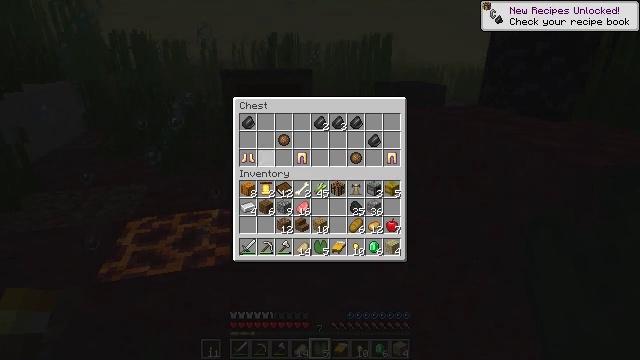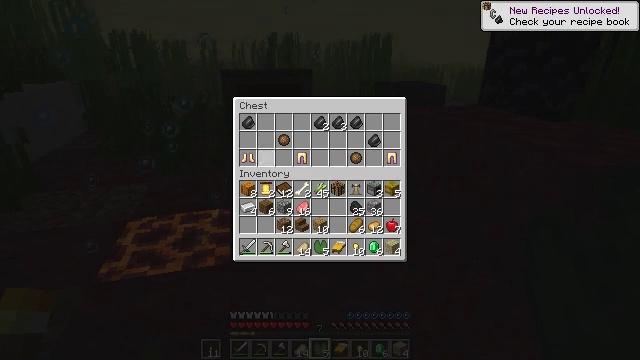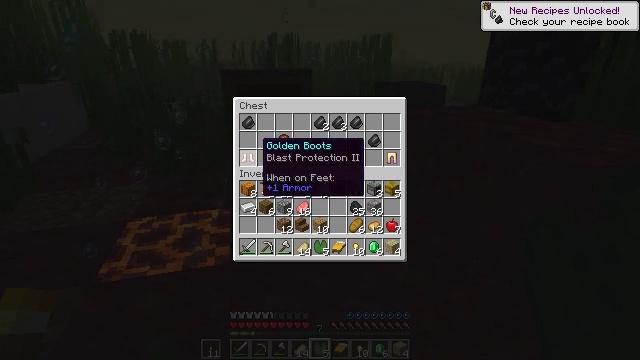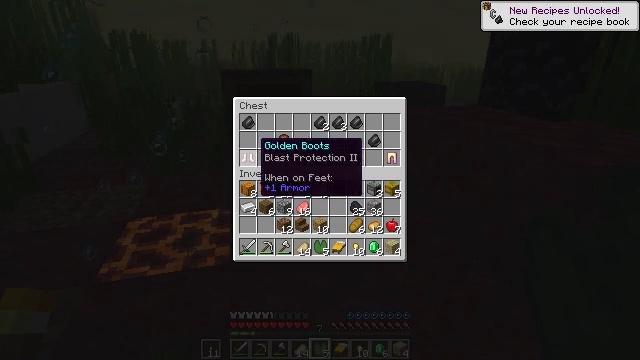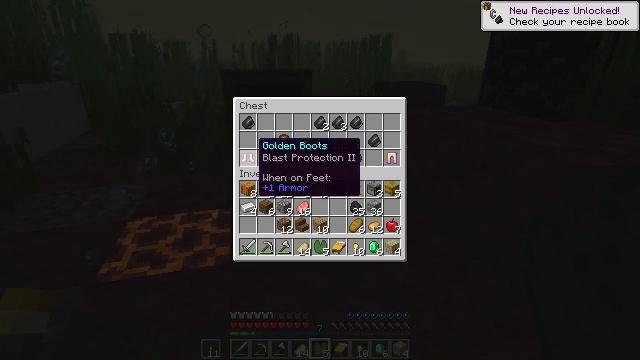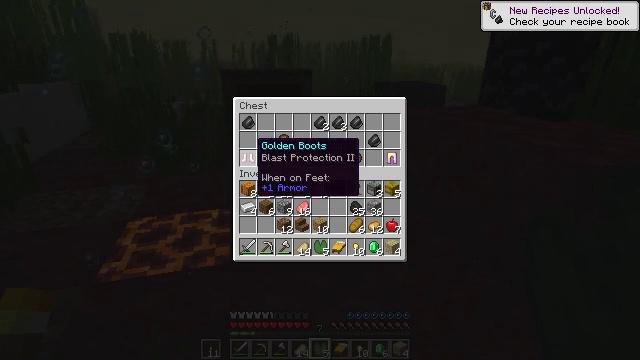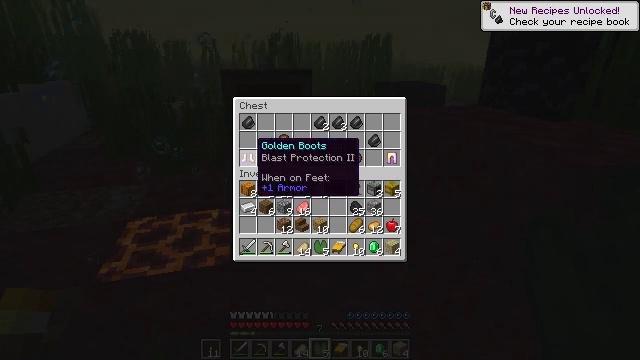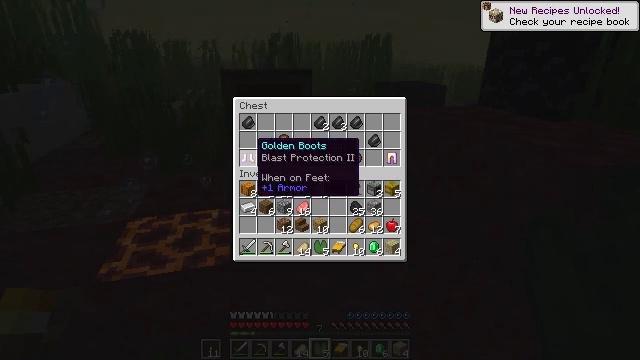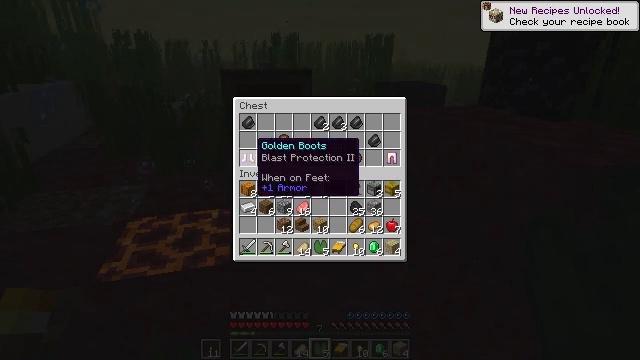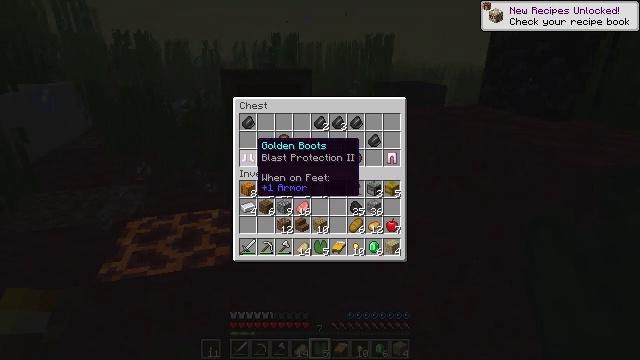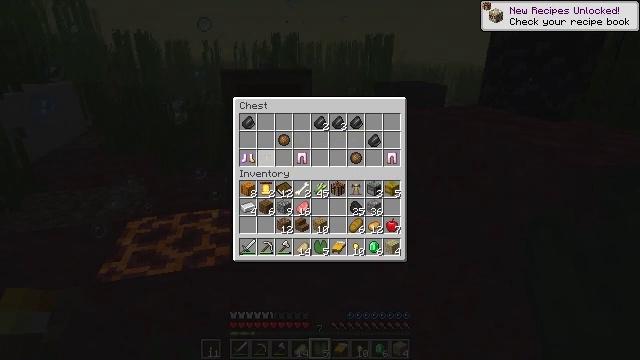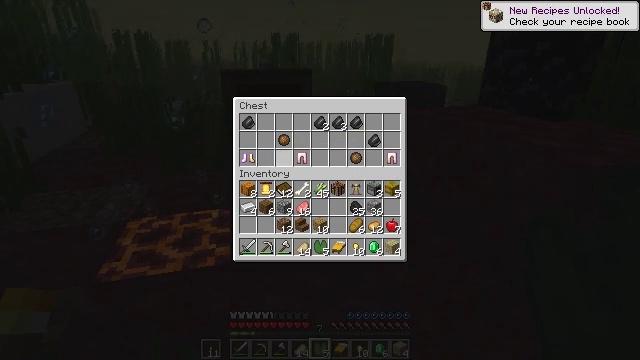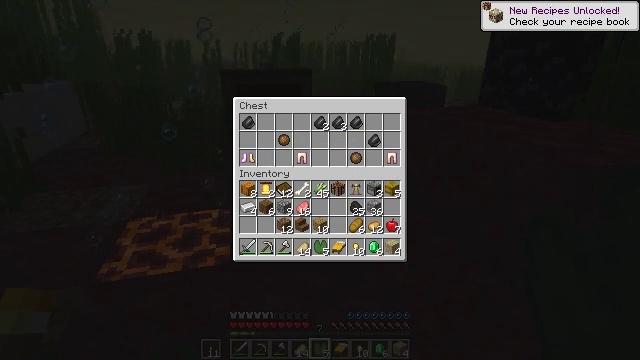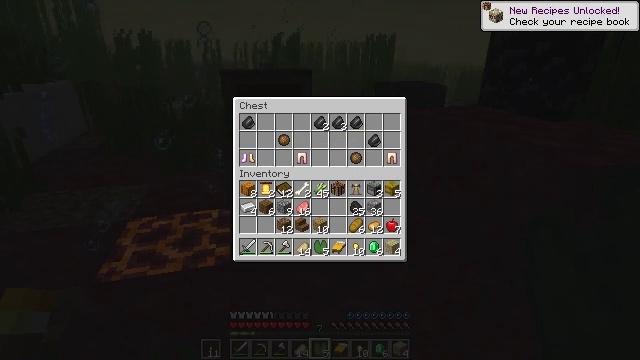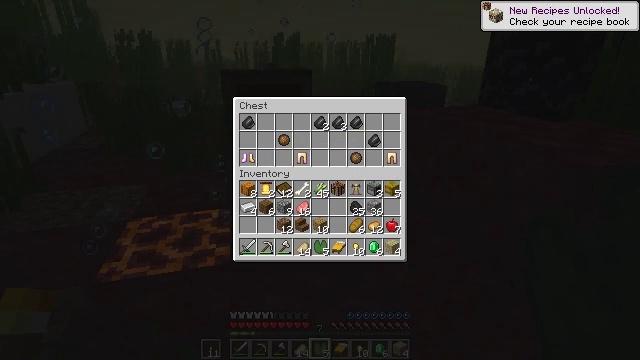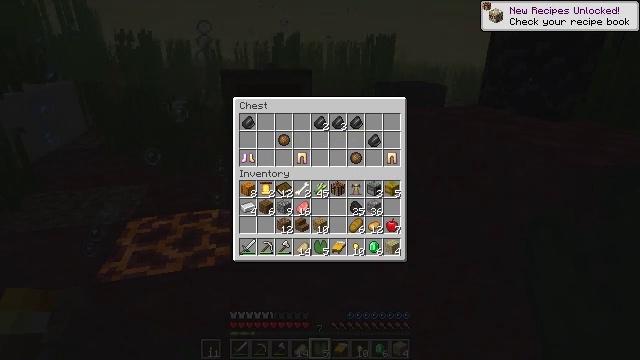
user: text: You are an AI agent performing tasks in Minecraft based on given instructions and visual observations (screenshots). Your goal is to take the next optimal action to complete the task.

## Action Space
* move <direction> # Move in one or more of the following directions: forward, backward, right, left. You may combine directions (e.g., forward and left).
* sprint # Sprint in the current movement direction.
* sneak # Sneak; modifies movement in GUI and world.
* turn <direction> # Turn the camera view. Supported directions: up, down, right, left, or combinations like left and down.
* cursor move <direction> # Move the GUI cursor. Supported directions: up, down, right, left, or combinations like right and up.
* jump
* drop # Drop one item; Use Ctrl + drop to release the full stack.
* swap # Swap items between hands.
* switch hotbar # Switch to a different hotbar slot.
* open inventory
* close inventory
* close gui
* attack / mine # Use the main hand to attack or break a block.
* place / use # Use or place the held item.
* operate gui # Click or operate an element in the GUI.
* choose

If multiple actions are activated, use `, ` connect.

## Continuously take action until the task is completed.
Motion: motion action
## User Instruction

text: Remove a lily pad from the inventory.
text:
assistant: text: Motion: sneak
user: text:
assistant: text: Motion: sneak
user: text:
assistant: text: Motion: sneak
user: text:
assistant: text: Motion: sneak
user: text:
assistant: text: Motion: sneak
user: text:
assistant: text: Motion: sneak
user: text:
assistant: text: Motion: sneak
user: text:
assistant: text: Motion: sneak
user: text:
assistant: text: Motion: sneak
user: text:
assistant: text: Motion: sneak, cursor move right
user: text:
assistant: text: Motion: sneak, cursor move right
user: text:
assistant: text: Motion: sneak, cursor move right
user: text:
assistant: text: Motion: sneak
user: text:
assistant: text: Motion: sneak
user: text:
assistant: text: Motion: sneak
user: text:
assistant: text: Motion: sneak
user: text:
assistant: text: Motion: sneak
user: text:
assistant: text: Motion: sneak
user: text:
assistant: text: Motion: sneak
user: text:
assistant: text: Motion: sneak
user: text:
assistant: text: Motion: sneak
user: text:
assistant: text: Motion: sneak
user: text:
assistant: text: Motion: sneak
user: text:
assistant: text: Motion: sneak
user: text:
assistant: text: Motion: sneak
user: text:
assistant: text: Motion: sneak, cursor move right
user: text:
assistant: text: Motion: sneak, cursor move right
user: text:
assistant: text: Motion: sneak, cursor move right
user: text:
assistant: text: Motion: sneak
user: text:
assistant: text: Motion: sneak